Question: I have looked all over and cannot seem to find the answer to this error:
> Could not find stored procedure 'dbo.aspnet_CheckSchemaVersion'.
I am writing an ASP.NET application from an empty web project and trying to add roles/membership to the application. I have made the login/logout pages myself but I am using the premade "login" tool. The DB I am using is my own DB instance "Accounts" which uses windows authentication. When I am in debug mode, I can login just fine! But when I push to my localhost, i get this error. Before I show all the code/stack trace/etc. let me list what ive done so far:
1. I HAVE run the aspnet_regsql.exe multiple times from both the V4 and V2 folders just incase I missed anything (because all the help for this error I found was in V2)
2. I have checked the application pool in IIS, I switched it from "applicationpoolidentity" to "network service" because I was getting this error while it was "applicationpoolidentity"
> System.Data.SqlClient.SqlException: Login failed for user 'IIS
APPPOOL\DefaultAppPool'.
1. I tried restarting my computer
2. I tried uninstalling/reinstaling VS2012 and SQL Server 2008 R2
3. I manipulated the web.config multiple times with no luck
4. I checking the connection string
5. I have tried starting the MSSQL services (both my own instance and SQLEXPRESS)
6. I have tried restarting the site in IIS
I am out of ideas. So with all that said, here is the code/stack trace/etc.:
web.config:
'''
<configuration>
<connectionStrings>
<remove name="AccountsConnectionString"/>
<add name="AccountsConnectionString" connectionString="Data Source=development;Initial Catalog=Accounts;Integrated Security=True" providerName="System.Data.SqlClient"/>
</connectionStrings>
<system.web>
<authentication mode="Forms"/>
<roleManager enabled="true" defaultProvider="SqlRoleProvider">
<providers>
<clear/>
<add name="SqlRoleProvider" type="System.Web.Security.SqlRoleProvider" connectionStringName="AccountsConnectionString" />
</providers>
</roleManager>
<membership defaultProvider="SqlMembershipProvider" userIsOnlineTimeWindow="1500">
<providers>
<remove name="SqlMembershipProvider"/>
<add name="SqlMembershipProvider"
type="System.Web.Security.SqlMembershipProvider"
connectionStringName="AccountsConnectionString"
enablePasswordRetrieval="false"
enablePasswordReset="true"
requiresQuestionAndAnswer="false"
requiresUniqueEmail="false"
applicationName="ConsultDemo"
minRequiredNonalphanumericCharacters="0"
minRequiredPasswordLength="5"/>
</providers>
</membership>
<profile enabled="true" defaultProvider="SqlProfileProvider">
<providers>
<clear/>
<add name="SqlProfileProvider" type="System.Web.Profile.SqlProfileProvider" connectionStringName="AccountsConnectionString" />
</providers>
</profile>
<compilation debug="true" targetFramework="4.0"/>
</system.web>
</configuration>
'''
Stack trace:
'''
[SqlException (0x80131904): Could not find stored procedure 'dbo.aspnet_CheckSchemaVersion'.]
System.Data.SqlClient.SqlConnection.OnError(SqlException exception, Boolean breakConnection, Action'1 wrapCloseInAction) +388
System.Data.SqlClient.TdsParser.ThrowExceptionAndWarning(TdsParserStateObject stateObj, Boolean callerHasConnectionLock, Boolean asyncClose) +688
System.Data.SqlClient.TdsParser.TryRun(RunBehavior runBehavior, SqlCommand cmdHandler, SqlDataReader dataStream, BulkCopySimpleResultSet bulkCopyHandler, TdsParserStateObject stateObj, Boolean& dataReady) +4403
System.Data.SqlClient.SqlCommand.FinishExecuteReader(SqlDataReader ds, RunBehavior runBehavior, String resetOptionsString) +<PHONE>
System.Data.SqlClient.SqlCommand.RunExecuteReaderTds(CommandBehavior cmdBehavior, RunBehavior runBehavior, Boolean returnStream, Boolean async, Int32 timeout, Task& task, Boolean asyncWrite) +<PHONE>
System.Data.SqlClient.SqlCommand.RunExecuteReader(CommandBehavior cmdBehavior, RunBehavior runBehavior, Boolean returnStream, String method, TaskCompletionSource'1 completion, Int32 timeout, Task& task, Boolean asyncWrite) +577
System.Data.SqlClient.SqlCommand.InternalExecuteNonQuery(TaskCompletionSource'1 completion, String methodName, Boolean sendToPipe, Int32 timeout, Boolean asyncWrite) +735
System.Data.SqlClient.SqlCommand.ExecuteNonQuery() +290
System.Web.Util.SecUtility.CheckSchemaVersion(ProviderBase provider, SqlConnection connection, String[] features, String version, Int32& schemaVersionCheck) +623
System.Web.Security.SqlMembershipProvider.GetPasswordWithFormat(String username, Boolean updateLastLoginActivityDate, Int32& status, String& password, Int32& passwordFormat, String& passwordSalt, Int32& failedPasswordAttemptCount, Int32& failedPasswordAnswerAttemptCount, Boolean& isApproved, DateTime& lastLoginDate, DateTime& lastActivityDate) +<PHONE>
System.Web.Security.SqlMembershipProvider.CheckPassword(String username, String password, Boolean updateLastLoginActivityDate, Boolean failIfNotApproved, String& salt, Int32& passwordFormat) +186
System.Web.Security.SqlMembershipProvider.ValidateUser(String username, String password) +195
System.Web.UI.WebControls.Login.AuthenticateUsingMembershipProvider(AuthenticateEventArgs e) +105
System.Web.UI.WebControls.Login.AttemptLogin() +160
System.Web.UI.WebControls.Login.OnBubbleEvent(Object source, EventArgs e) +93
System.Web.UI.Control.RaiseBubbleEvent(Object source, EventArgs args) +84
System.Web.UI.Page.ProcessRequestMain(Boolean includeStagesBeforeAsyncPoint, Boolean includeStagesAfterAsyncPoint) +3804
'''
Picture to show the schema and stored procedure is infact in place:

Any help is appreciated! If there is an answer that I may have missed please point me to it. I am trying to get it to run on localhost...and nothing is working! Thank you all in advance.
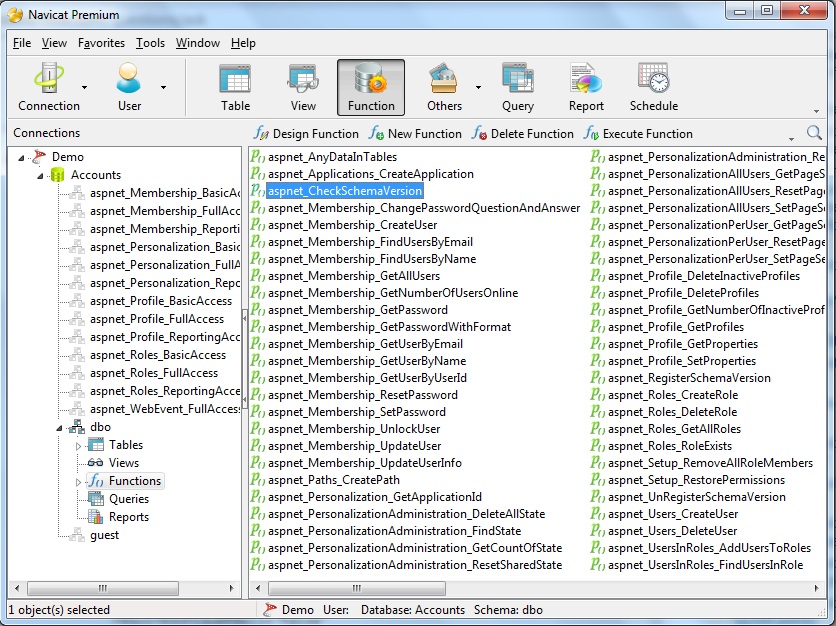
Answer: Please provide 'UserID' and 'Password' to your connection string. Its not there in connection string.